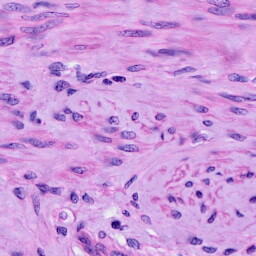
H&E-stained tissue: Cervix